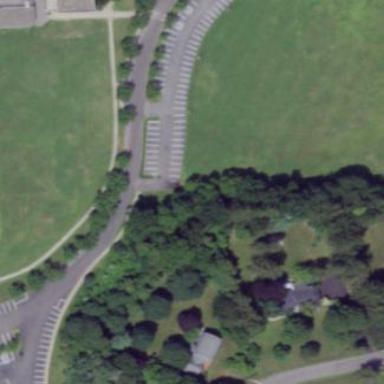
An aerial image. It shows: Parking area.